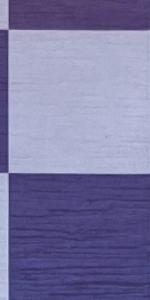
Label: Empty